Interaction volume radius: 5 \u00c5
Interaction volume height: 20 \u00c5
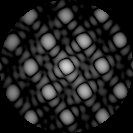
Disorder parameter: 0.08625